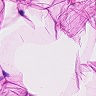
Metastatic tissue present: no